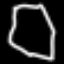
Label: octagon